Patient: sex M, age 46
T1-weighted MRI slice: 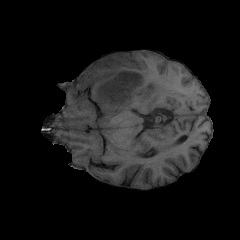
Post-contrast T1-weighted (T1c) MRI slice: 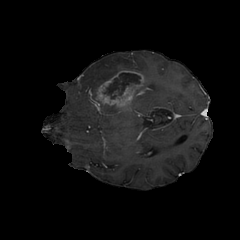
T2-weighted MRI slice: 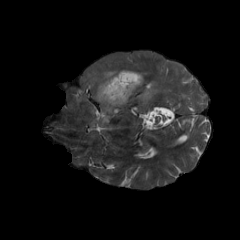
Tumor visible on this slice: yes
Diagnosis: Glioblastoma, IDH-wildtype
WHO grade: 4